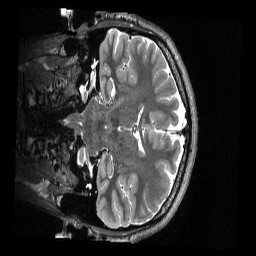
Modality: T2w
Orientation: coronal
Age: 21
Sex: male
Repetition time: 3.2 s
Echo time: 0.563 s